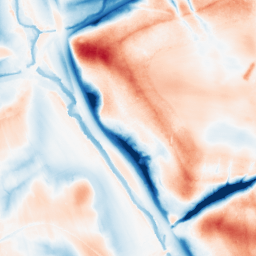
Category: classical
Decomposition family: uniform
Decomposition parameters: size: 50
Upsampling method: bicubic
Upsampling parameters: scale: 8
Upsampling scale: 8